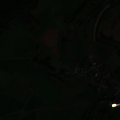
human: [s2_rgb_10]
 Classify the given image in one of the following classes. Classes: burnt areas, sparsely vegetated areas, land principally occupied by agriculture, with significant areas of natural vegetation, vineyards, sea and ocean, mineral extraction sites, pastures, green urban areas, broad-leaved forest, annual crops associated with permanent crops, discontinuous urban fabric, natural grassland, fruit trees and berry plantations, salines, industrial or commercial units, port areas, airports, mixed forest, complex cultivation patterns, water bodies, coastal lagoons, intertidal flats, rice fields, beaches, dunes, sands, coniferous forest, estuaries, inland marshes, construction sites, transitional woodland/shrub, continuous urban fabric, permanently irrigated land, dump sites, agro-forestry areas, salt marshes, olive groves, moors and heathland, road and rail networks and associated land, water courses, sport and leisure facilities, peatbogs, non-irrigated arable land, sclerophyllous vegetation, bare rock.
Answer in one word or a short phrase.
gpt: discontinuous urban fabric, pastures, land principally occupied by agriculture, with significant areas of natural vegetation, mixed forest